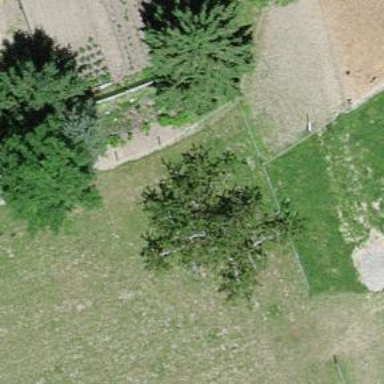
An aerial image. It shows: Deciduous broadleaved tree.